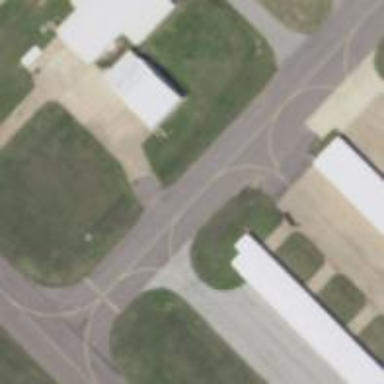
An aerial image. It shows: Image of taxiway at airport.